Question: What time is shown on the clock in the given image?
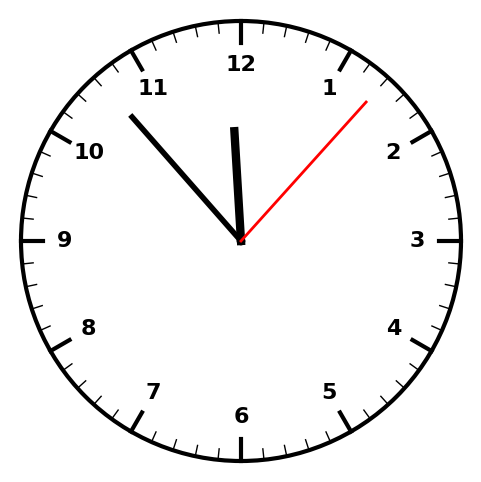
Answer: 11:53:07